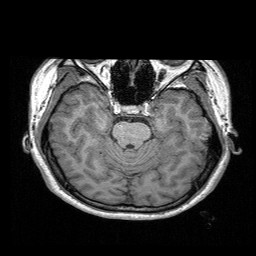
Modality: T1w
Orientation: coronal